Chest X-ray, PA view. Patient: 52 years old, sex F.
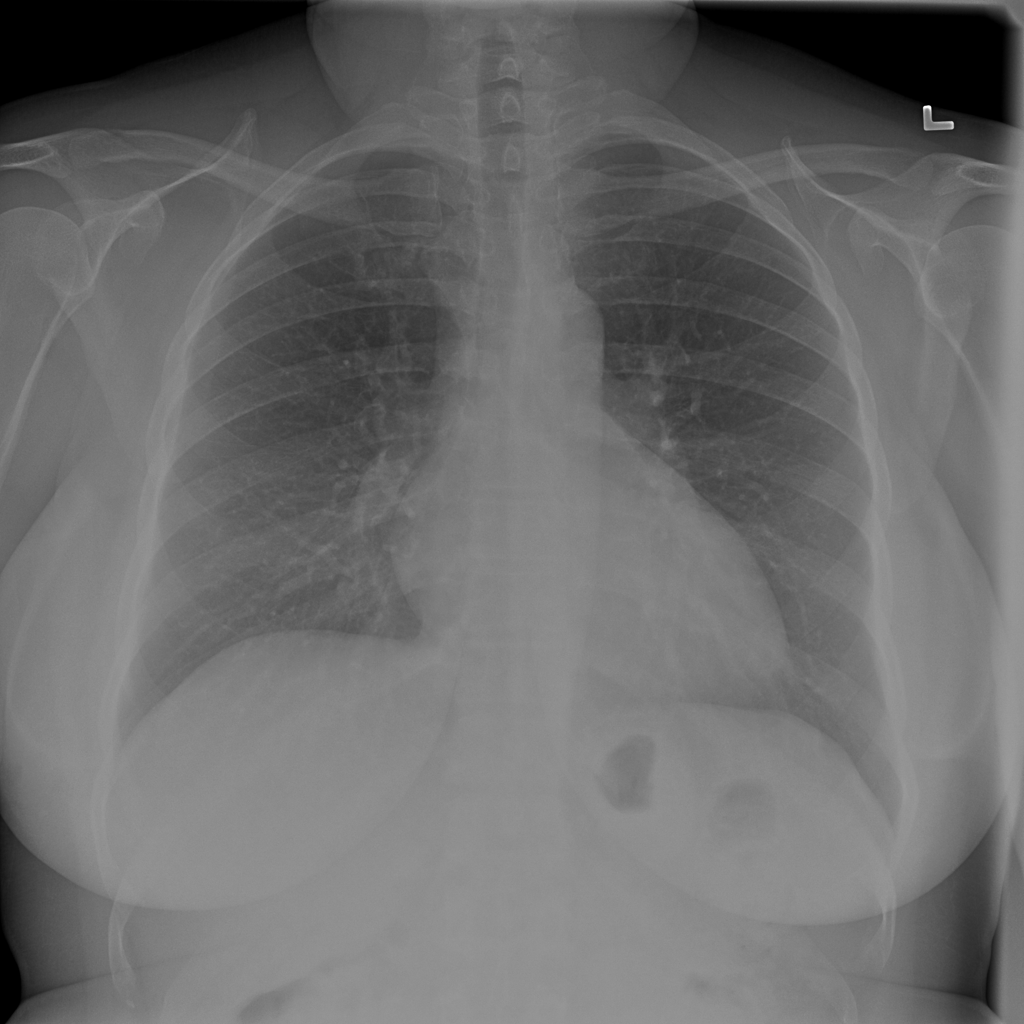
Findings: No Finding